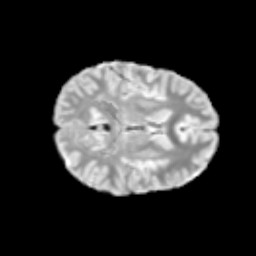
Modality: T2w
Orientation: axial
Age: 13
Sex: female
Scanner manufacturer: siemens
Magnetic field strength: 3 T
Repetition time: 3.8 s
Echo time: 0.07 s